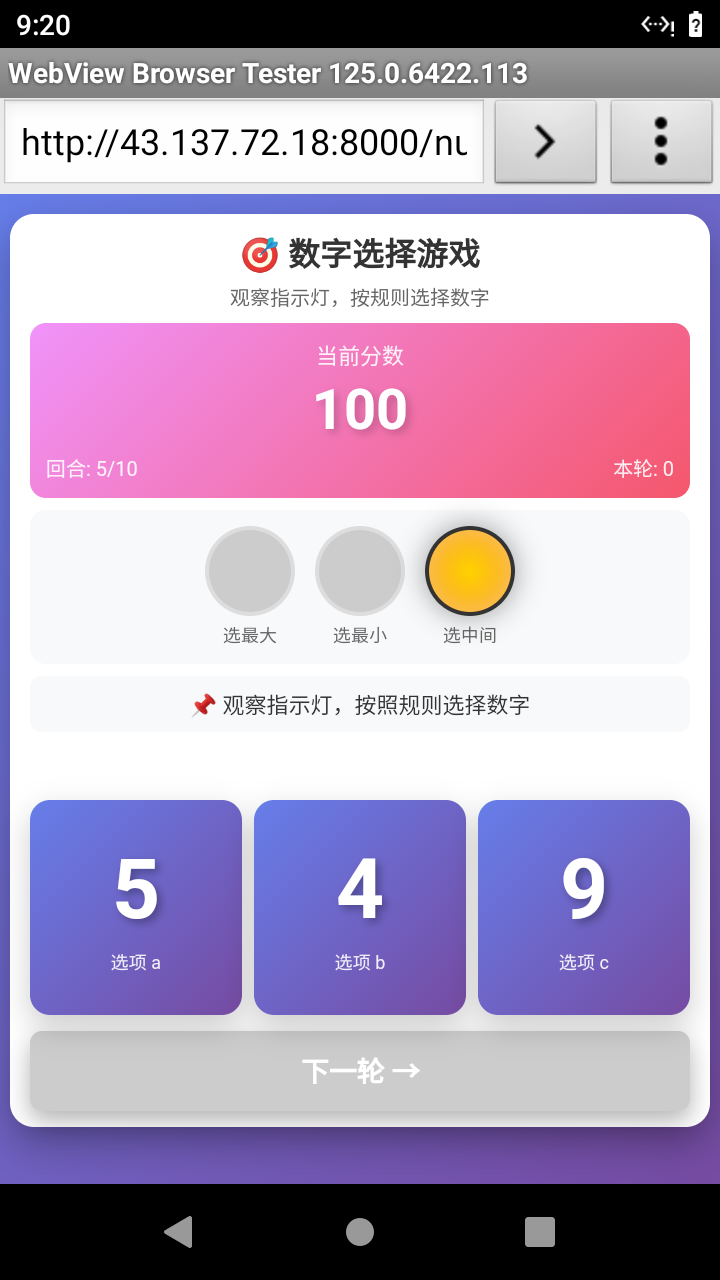

Select the correct number based on the traffic light color.
Answer: 1